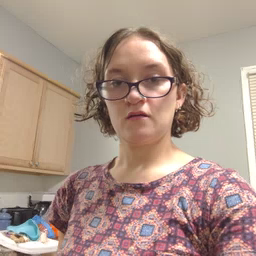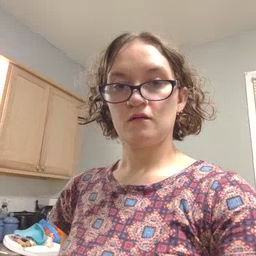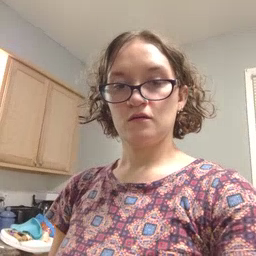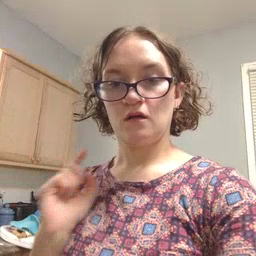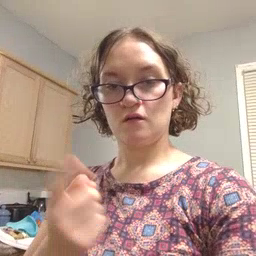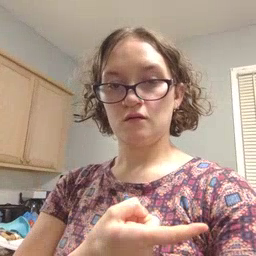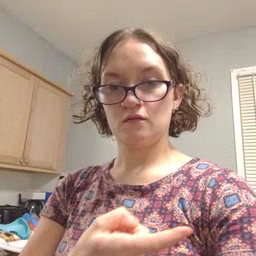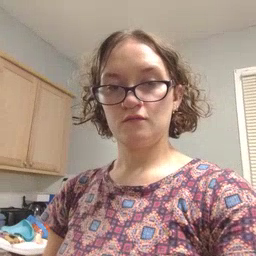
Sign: weus